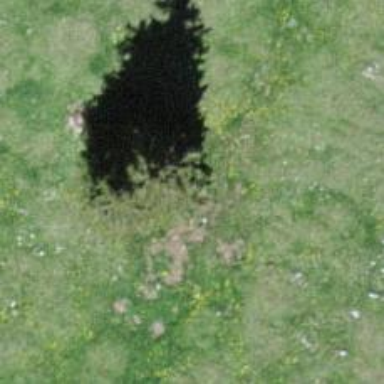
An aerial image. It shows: Needle-leaved tree in nature.